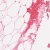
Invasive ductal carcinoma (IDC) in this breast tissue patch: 0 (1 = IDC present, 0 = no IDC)